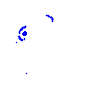
Particle: electron